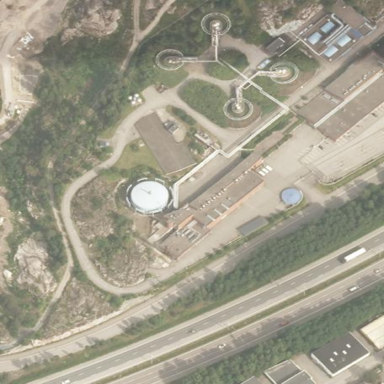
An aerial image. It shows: Building that is wastewater plant.